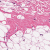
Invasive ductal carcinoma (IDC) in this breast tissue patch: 0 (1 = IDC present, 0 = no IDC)